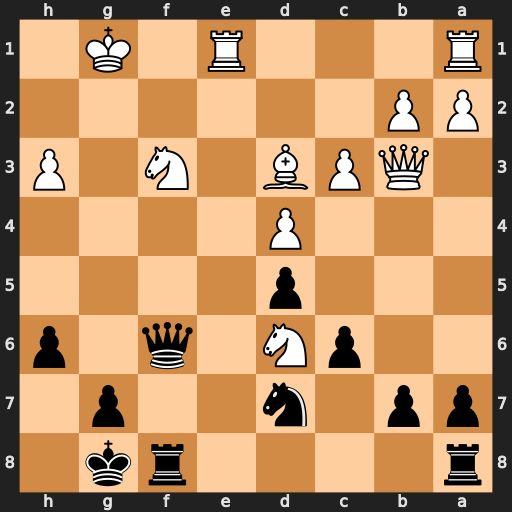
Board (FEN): r4rk1/pp1n2p1/2pN1q1p/3p4/3P4/1QPB1N1P/PP6/R3R1K1
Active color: b
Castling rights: -
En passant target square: -
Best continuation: Qxf3 Qc2 Qg3+